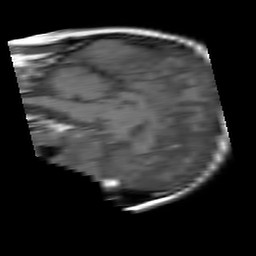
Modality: T1w
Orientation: sagittal
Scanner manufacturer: philips
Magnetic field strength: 1.5 T
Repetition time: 0.55 s
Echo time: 0.015 s